Field crop: maize
Growth stage: 2
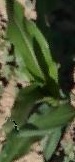
Species: maize